Question:
i can not use Pip
i have copied the get-pip.py file in the python directory and call it from cmder by "python get-pip.py but when after i the got this response!
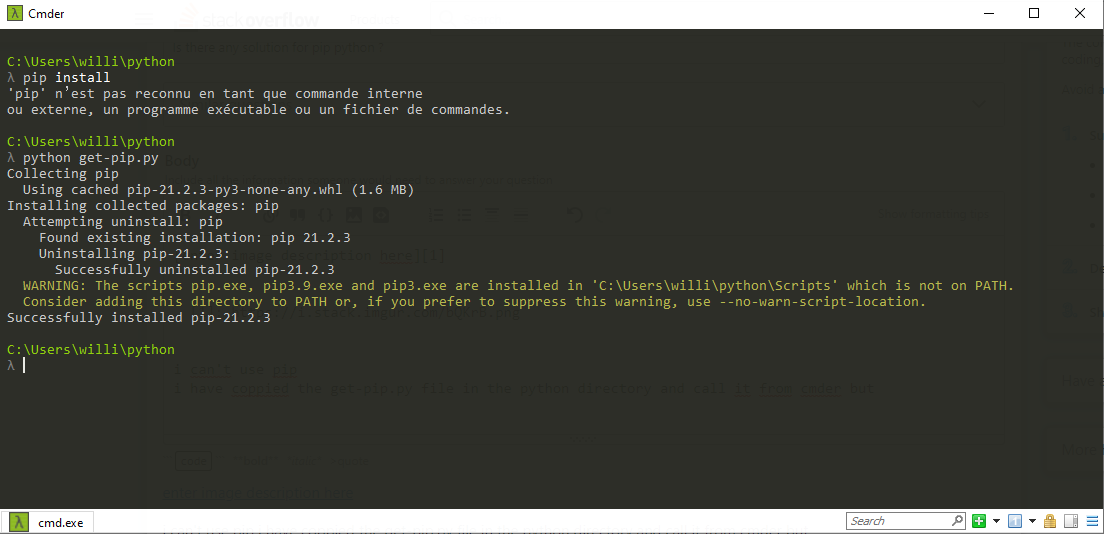
Answer: The problem is its not in path. You can add it to windows path using what is in this question: <URL>
You can see the path that should be added in the response. Its something like C:\Users\willi\python\Scripts